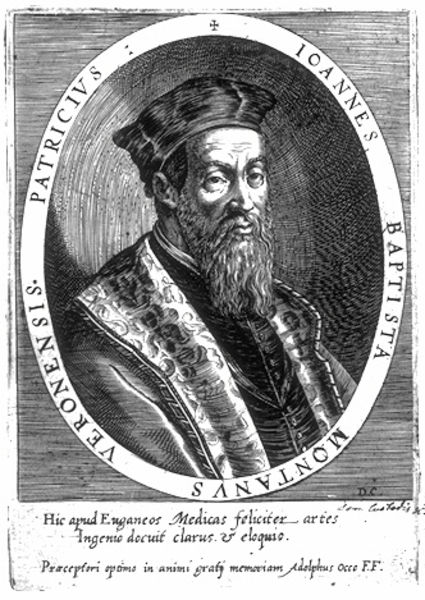
Titel: Bildnis des Giovanni Battista Montano
Künstler: Dominicus Custos
Institution: (Seriendruck)
Schlagwörter: kopf, mann, schatten, umhang, weiß, hut, licht, mund, nase, ohr, profil, schwarz, stirn, zeichnung, blick, alt, anzug, bart, kappe, mütze, augen, falten, gesicht, johannes, kleidung, kragen, pelz, rahmen, bildnis, portrait, porträt, kirche, gewand, mantel, knopf, lippen, ohren, kreis, oval, rund, schrift, italien, kette, grafik, ernst, inschrift, brauen, büste, knöpfe, knopfleiste, tränensäcke, abbild, name, nische, buch, medaillon, kreuz, druck, schraffur, schrafur, stich, seite, text, augenringe, beschriftung, schraffiert, kardinal, arzt, brokat, buchseite, barett, pelzkragen, halbprofil, wams, religiös, patrizier, gelehrter, kirchlich, kupferstich, schtten, ornat, latein, mediziner, lateinisch, johannes der täufer, umschrift, verona, eindringlich, seriendruck, matel, gewänd, veronese, pabst, umhan, kleidun, glupschaugen, veronensis, artes, ollbart, ioannes, apud, baptista, euganeos, hic, montanus, patricius, veronesis, schielt, 1500, halbrofil, oberkörüer, medicas, feliciter, patrick